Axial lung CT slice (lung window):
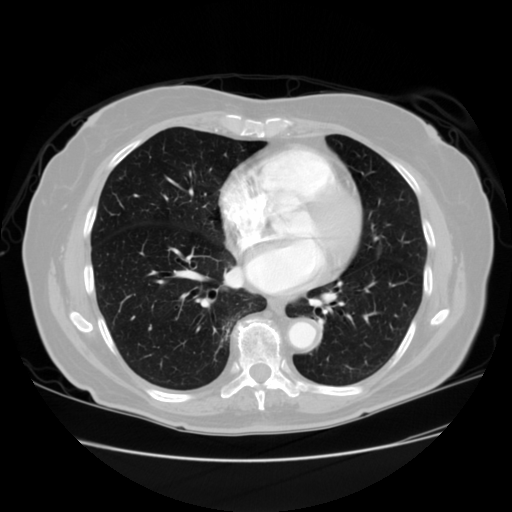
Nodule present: no